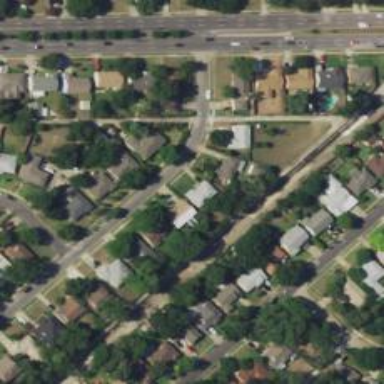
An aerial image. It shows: Residential road.